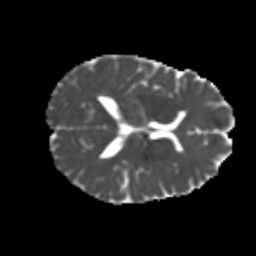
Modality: MD
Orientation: axial
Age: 20
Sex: female
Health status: healthy
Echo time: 0.074 s